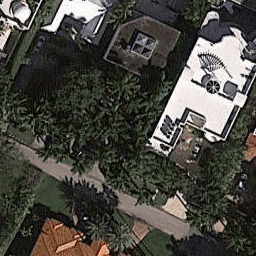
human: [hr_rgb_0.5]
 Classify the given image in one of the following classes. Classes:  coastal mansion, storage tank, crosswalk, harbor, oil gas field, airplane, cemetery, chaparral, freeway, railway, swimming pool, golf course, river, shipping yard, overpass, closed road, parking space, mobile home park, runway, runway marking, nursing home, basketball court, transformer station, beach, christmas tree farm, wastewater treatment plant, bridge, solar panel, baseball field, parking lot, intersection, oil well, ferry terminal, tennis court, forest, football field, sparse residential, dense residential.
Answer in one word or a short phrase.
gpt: coastal mansion